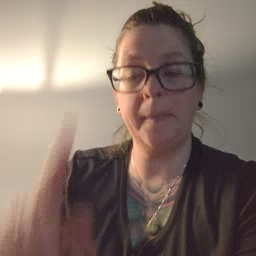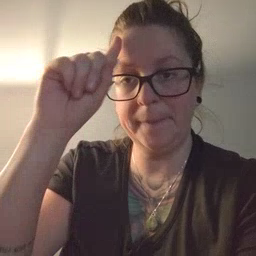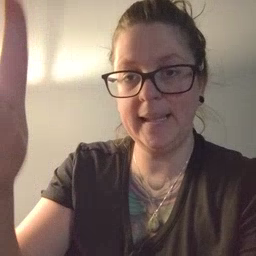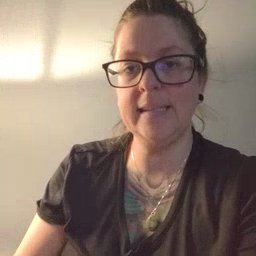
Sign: penny